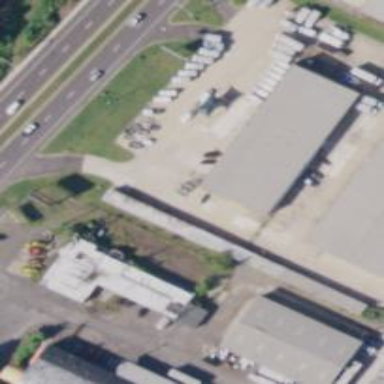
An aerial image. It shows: Storage rental shop located in building.